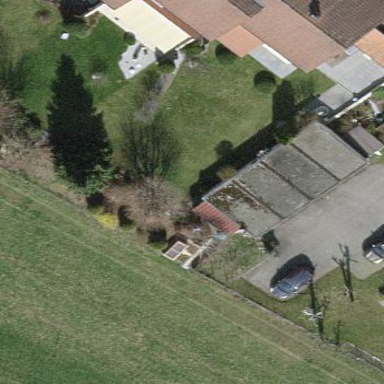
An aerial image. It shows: Group of garages.